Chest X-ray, PA view. Patient: 50 years old, sex F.
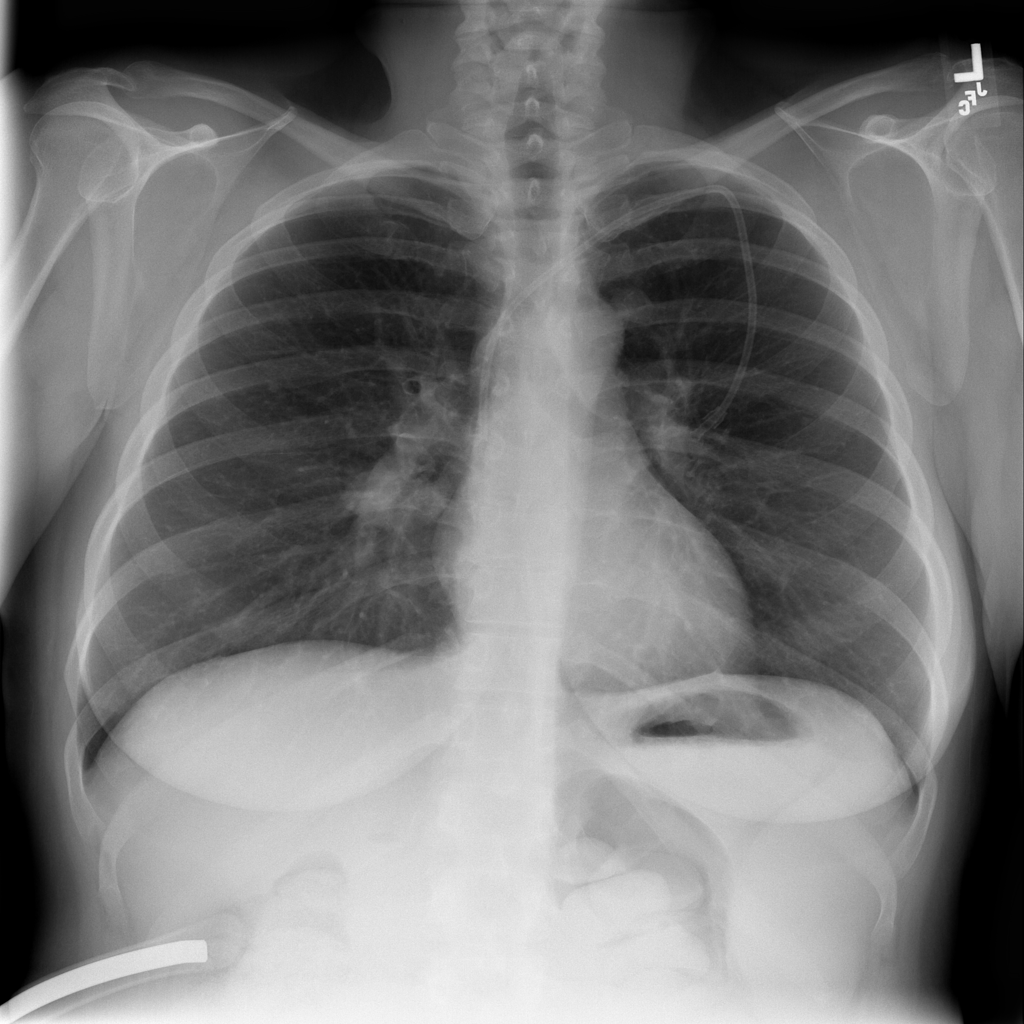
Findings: Mass